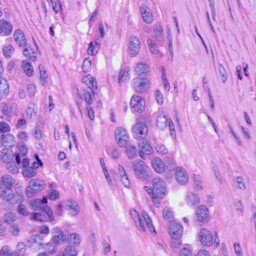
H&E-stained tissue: Ovarian